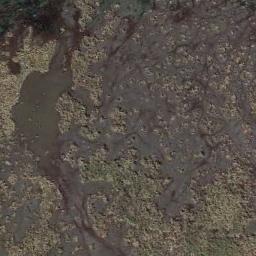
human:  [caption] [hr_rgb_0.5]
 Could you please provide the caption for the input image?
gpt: Half of this wetland is flooded .

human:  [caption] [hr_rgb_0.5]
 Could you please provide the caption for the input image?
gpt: There are many plants in the wetland .

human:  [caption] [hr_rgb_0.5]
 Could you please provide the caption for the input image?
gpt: The river surface in a wetland is covered with brown trivial plants .

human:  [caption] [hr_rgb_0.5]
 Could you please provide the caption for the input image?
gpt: The wetland consists of bare land, Dry plants and water .

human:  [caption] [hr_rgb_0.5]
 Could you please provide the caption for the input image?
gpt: There are many water areas on the wetland .